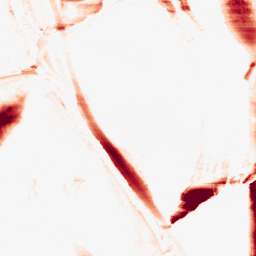
Category: morphological
Decomposition family: morphological_ellipse
Decomposition parameters: operation: opening
width: 5
height: 50
Upsampling method: bicubic
Upsampling parameters: scale: 2
Upsampling scale: 2